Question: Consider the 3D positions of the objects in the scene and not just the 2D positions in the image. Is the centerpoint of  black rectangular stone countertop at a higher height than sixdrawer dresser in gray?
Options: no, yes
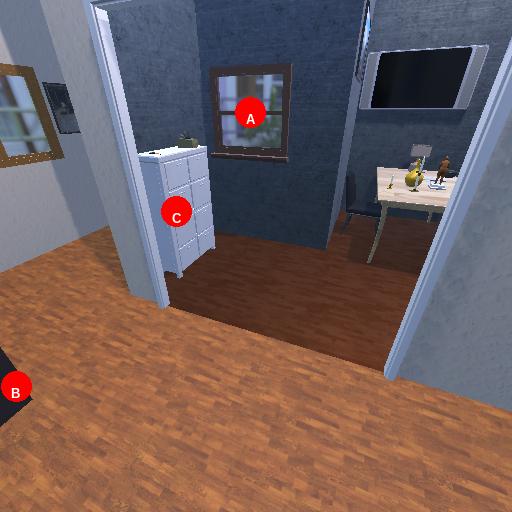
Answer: no